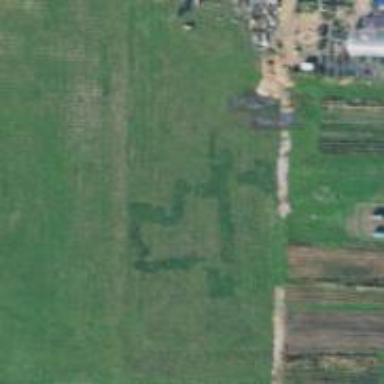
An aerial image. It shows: Historic maze.